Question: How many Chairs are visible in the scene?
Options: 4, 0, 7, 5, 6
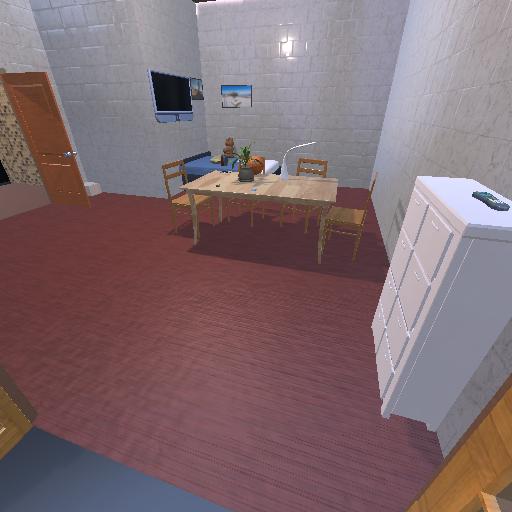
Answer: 4